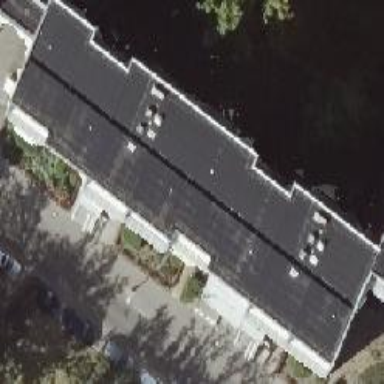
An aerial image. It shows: Apartment building with flat roof.